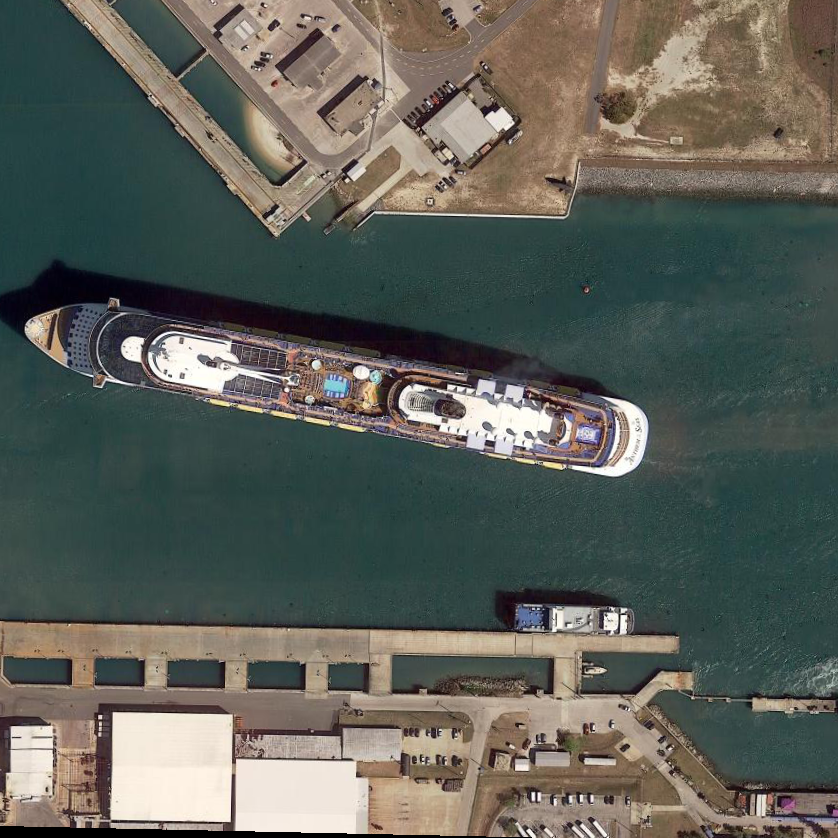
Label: Megayacht